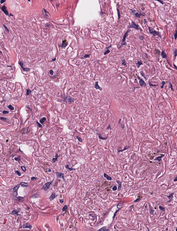
Tumor epithelial tissue: no
Tumor-associated stroma tissue: yes
Normal tissue: no